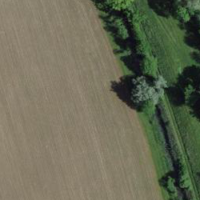
EUNIS habitat code: 52
Species observed at this site:
Gomphocerippus rufus